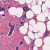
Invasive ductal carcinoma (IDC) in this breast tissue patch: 0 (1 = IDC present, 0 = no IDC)